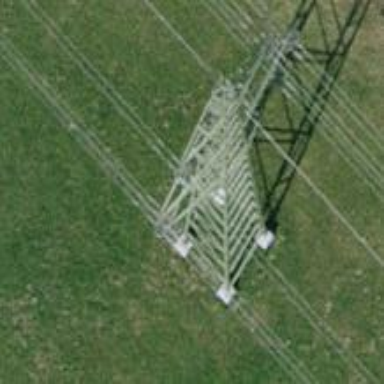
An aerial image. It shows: Lattice structure tower used for power distribution.